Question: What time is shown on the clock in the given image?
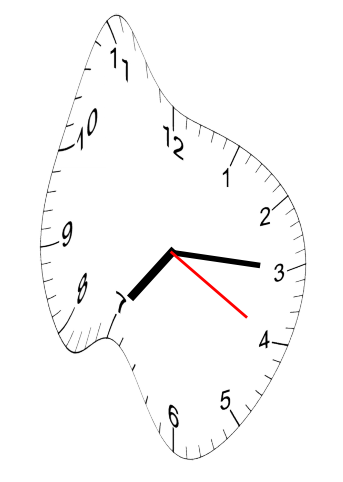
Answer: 07:15:20